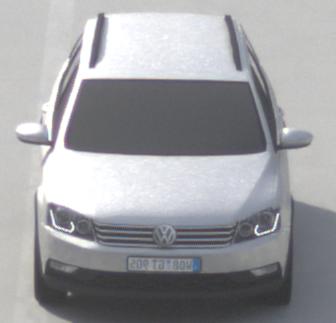
Make: VW
Model: Passat Alltrack 1.8 TSI
Detailed model: Passat (B7) Alltrack
Model produced from: 2012/03
Model produced until: 2013/06
Doors: 5
Color: white
Road condition: dry road
Daytime: morning or afternoon
Contrast: medium contrast